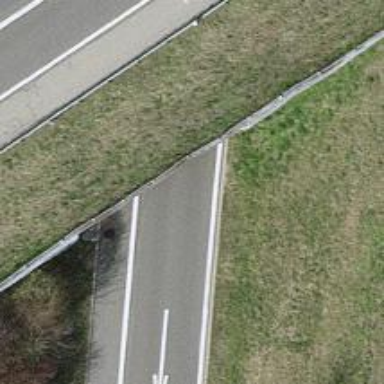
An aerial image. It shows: Tunnel on motorway link.